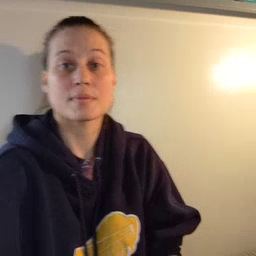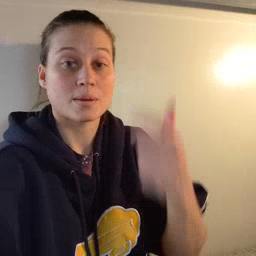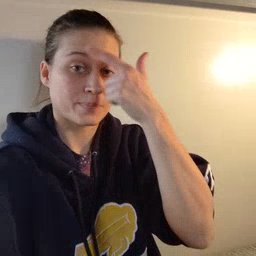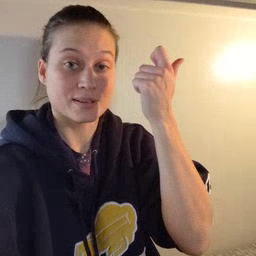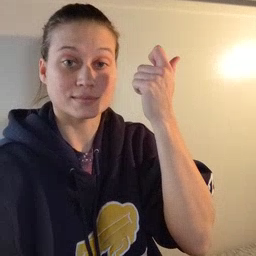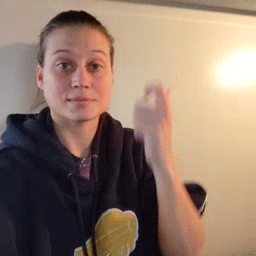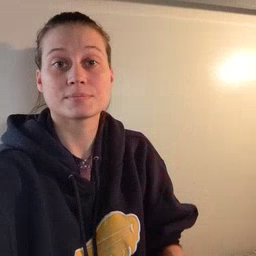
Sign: because